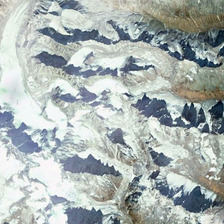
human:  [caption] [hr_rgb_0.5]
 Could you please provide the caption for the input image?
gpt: it is a large piece of mounds with white snow .

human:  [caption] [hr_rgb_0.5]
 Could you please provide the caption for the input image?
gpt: it is a large piece of mounds with white snow .

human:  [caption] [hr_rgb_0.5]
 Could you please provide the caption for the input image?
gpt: it is a large piece of mounds with white snow .

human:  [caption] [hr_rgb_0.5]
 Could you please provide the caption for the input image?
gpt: it is a large piece of mounds with white snow .

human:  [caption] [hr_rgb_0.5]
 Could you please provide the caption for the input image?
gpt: it is a large piece of mounds with white snow .